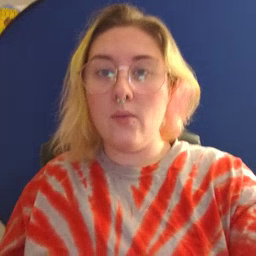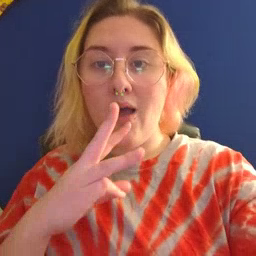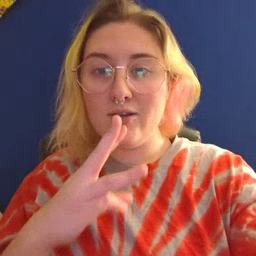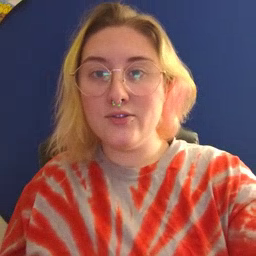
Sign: water